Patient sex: M
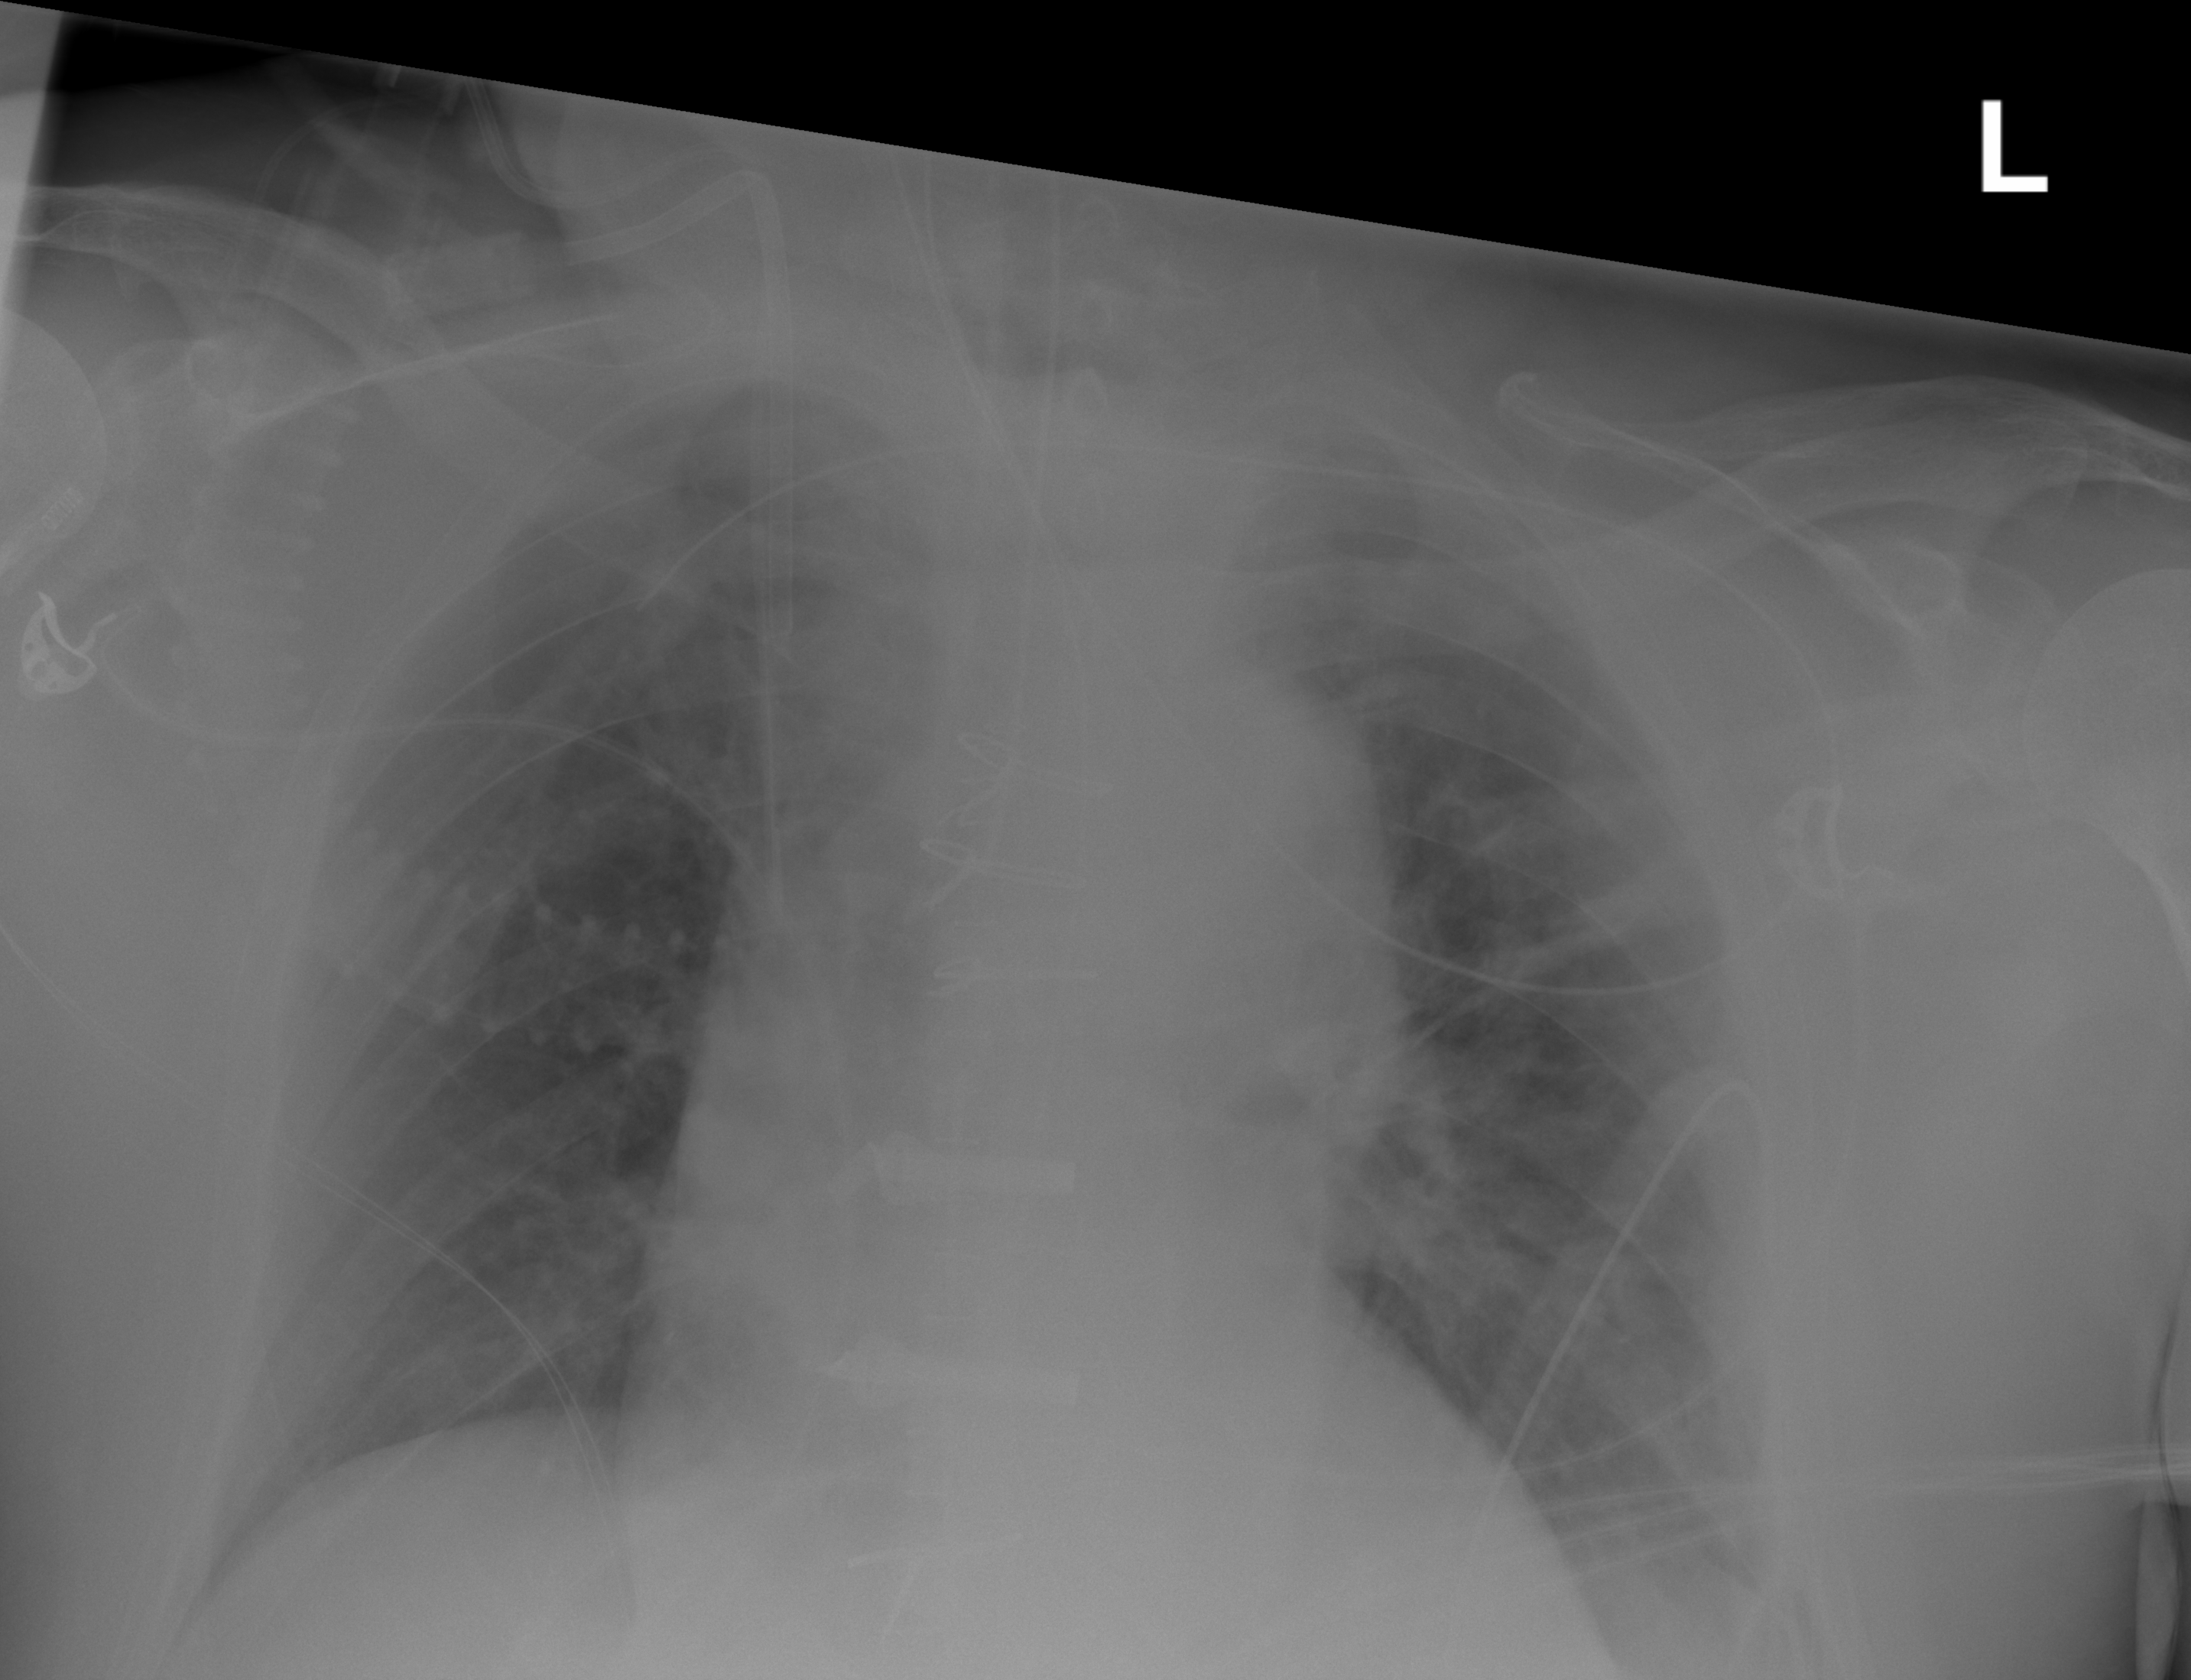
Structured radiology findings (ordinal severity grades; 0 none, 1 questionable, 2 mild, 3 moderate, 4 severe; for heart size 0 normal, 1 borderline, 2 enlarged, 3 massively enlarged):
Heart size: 2
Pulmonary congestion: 0
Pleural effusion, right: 0
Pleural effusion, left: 2
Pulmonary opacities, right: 0
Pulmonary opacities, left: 0
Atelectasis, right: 0
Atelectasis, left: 2